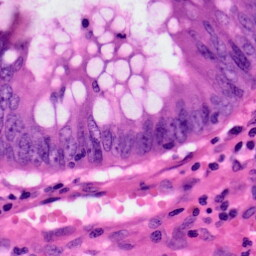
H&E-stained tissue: Colon